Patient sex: M
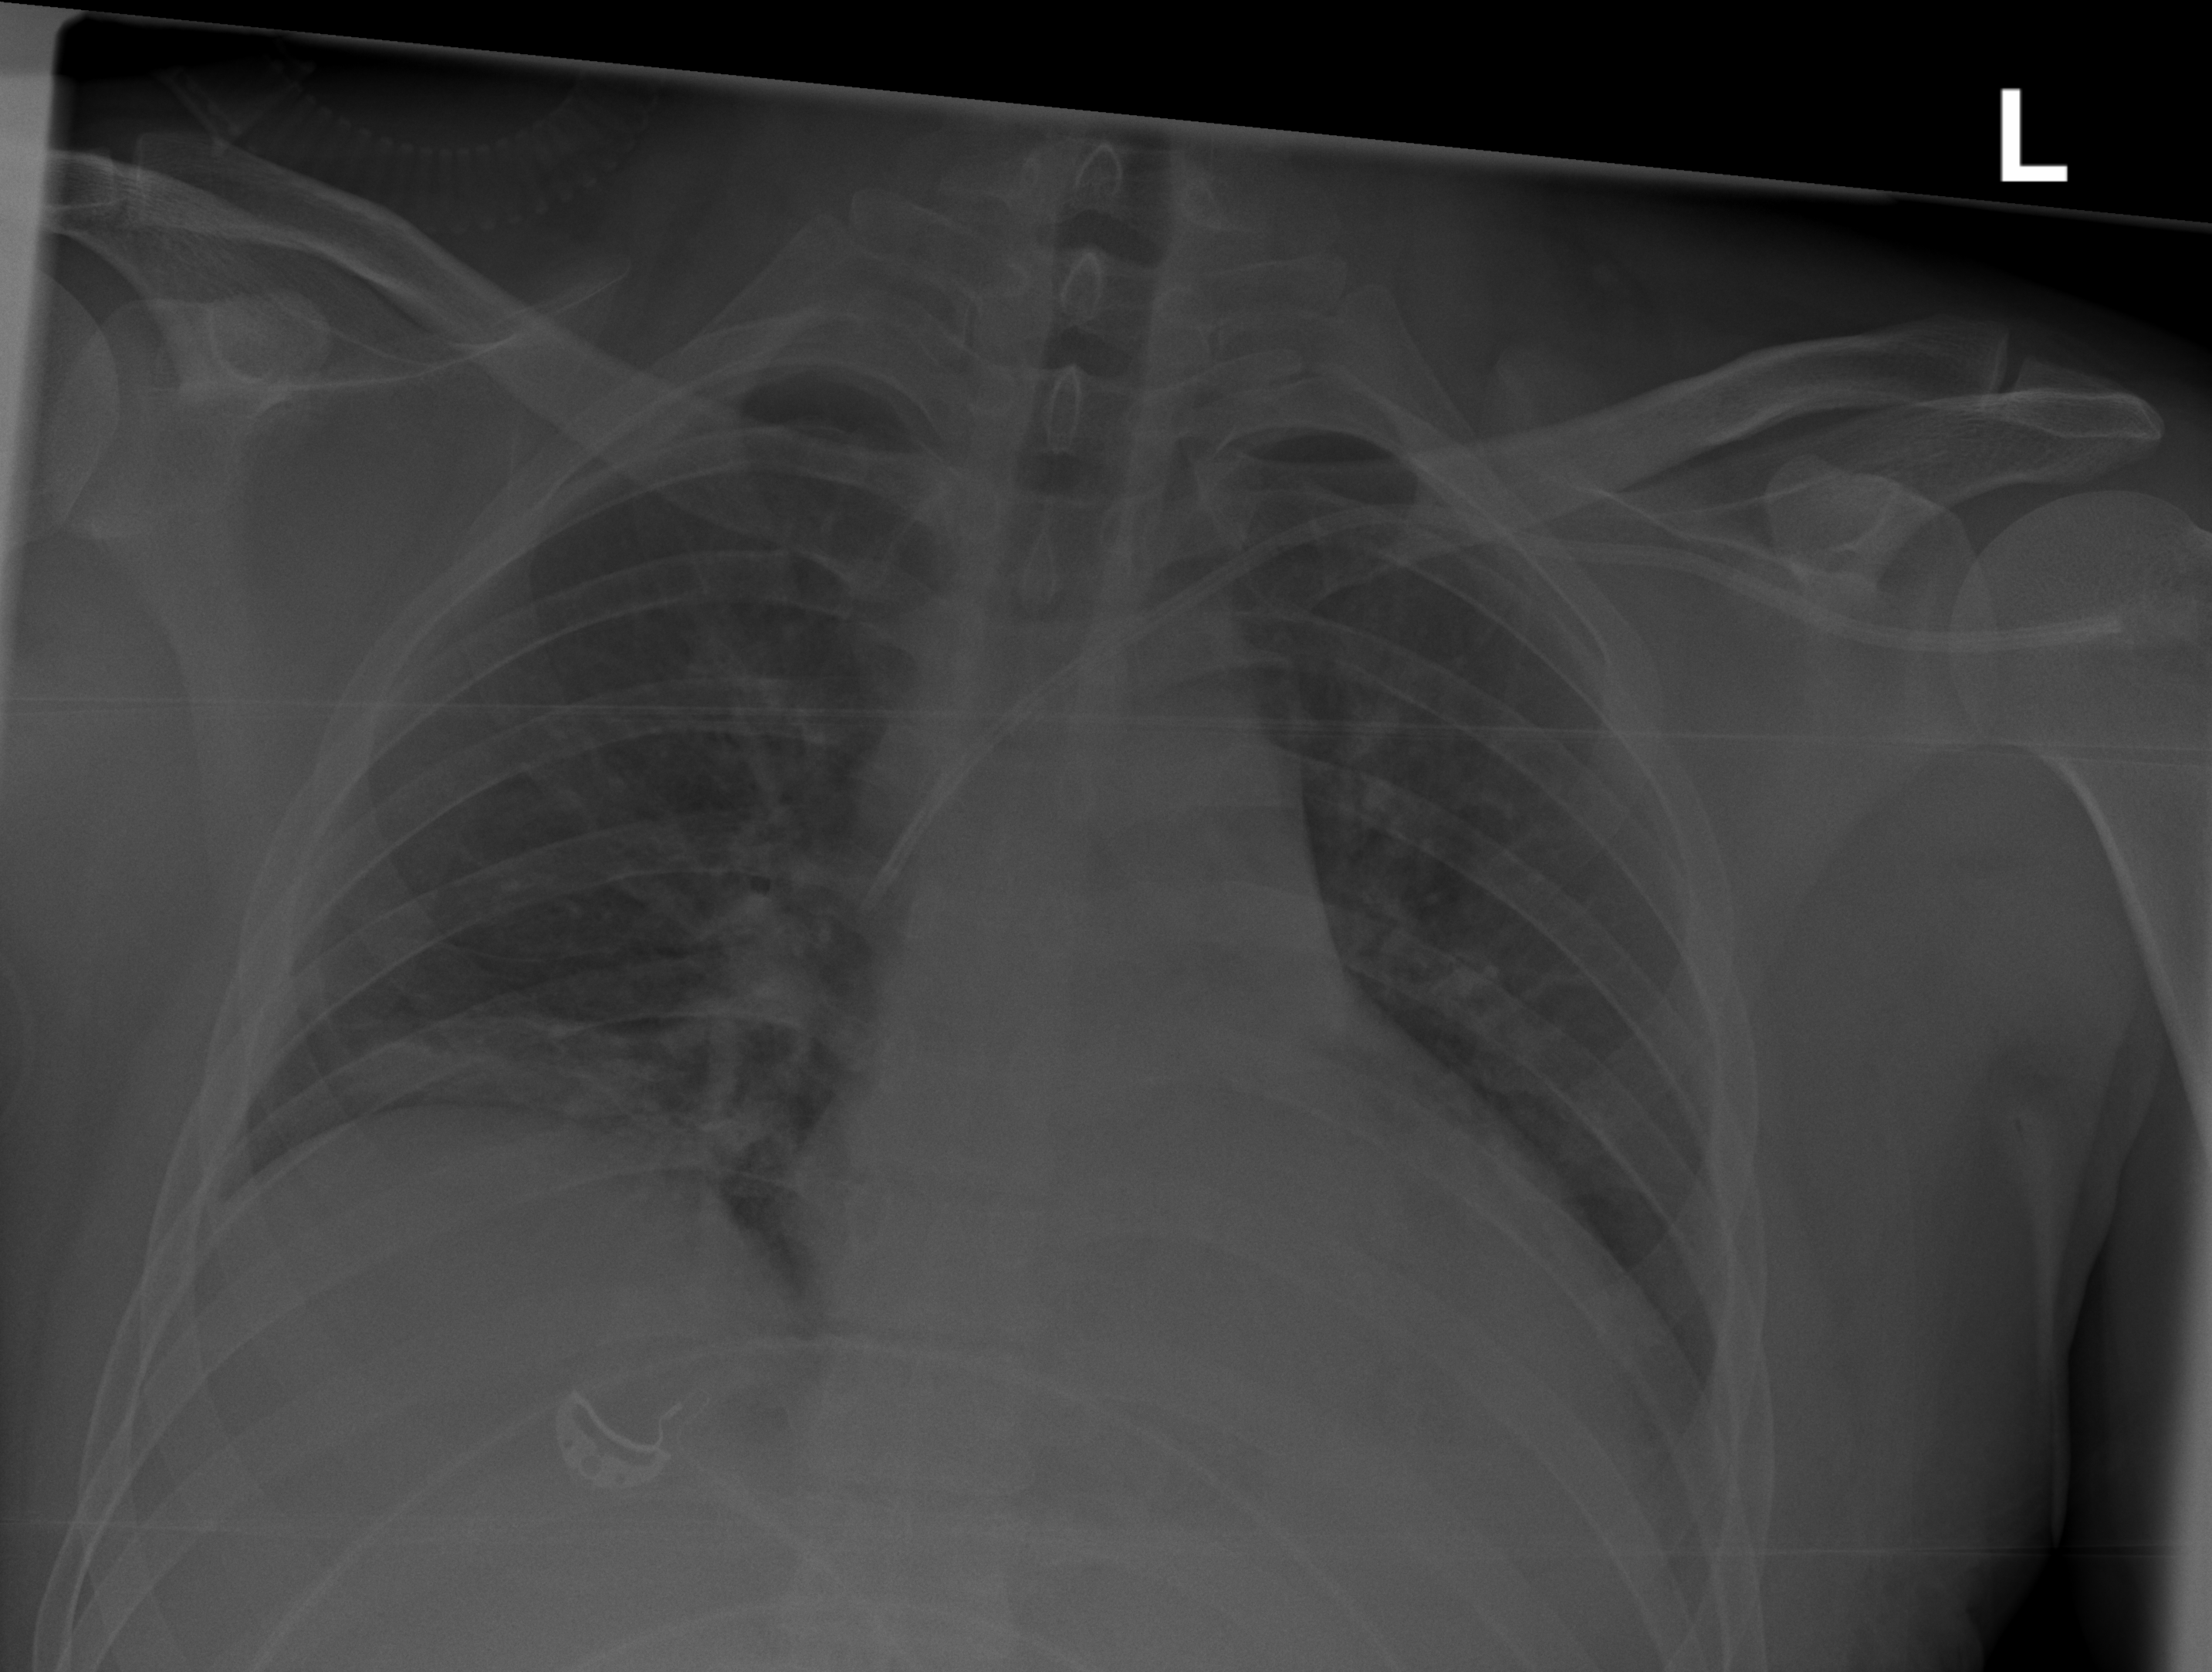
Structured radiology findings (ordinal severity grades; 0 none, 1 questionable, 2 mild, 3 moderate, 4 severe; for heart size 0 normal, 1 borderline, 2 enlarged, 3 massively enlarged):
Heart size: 1
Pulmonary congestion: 2
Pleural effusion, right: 0
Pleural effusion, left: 0
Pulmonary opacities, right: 0
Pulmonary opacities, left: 0
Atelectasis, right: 2
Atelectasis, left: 0